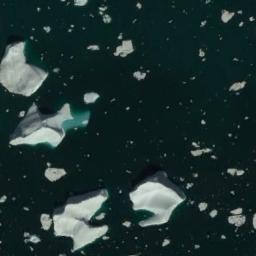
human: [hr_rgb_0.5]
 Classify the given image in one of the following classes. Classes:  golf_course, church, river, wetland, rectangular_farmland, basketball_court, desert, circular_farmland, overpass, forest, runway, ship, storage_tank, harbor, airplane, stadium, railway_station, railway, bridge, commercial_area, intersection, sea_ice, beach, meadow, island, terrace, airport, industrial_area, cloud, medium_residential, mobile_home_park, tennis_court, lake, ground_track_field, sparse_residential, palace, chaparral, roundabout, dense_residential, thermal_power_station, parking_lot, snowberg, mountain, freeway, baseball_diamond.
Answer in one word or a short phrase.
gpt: sea_ice